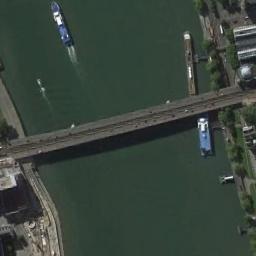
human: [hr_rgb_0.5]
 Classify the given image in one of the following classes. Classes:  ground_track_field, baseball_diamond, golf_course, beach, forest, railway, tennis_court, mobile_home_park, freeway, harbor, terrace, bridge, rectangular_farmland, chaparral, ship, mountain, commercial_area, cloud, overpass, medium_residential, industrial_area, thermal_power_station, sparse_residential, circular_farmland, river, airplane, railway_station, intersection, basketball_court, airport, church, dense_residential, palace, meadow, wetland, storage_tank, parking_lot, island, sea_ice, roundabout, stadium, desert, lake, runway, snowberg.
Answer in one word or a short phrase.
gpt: bridge